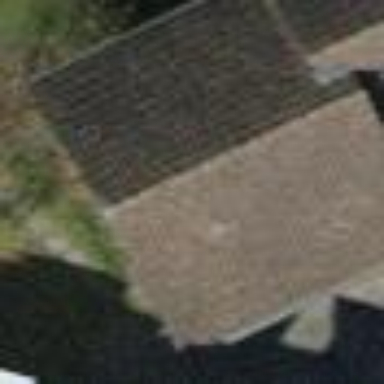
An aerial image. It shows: Group of garages.